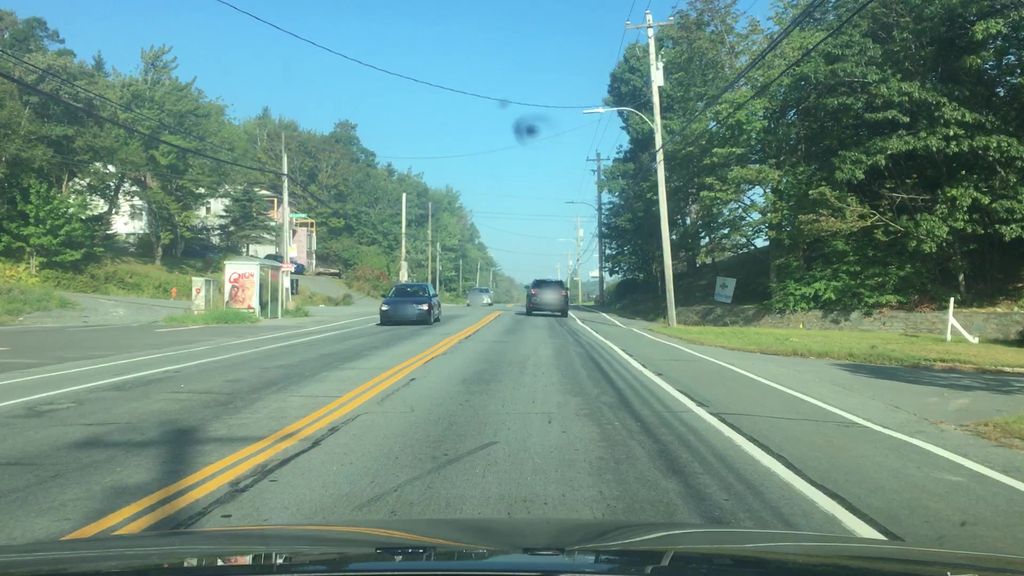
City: halifax